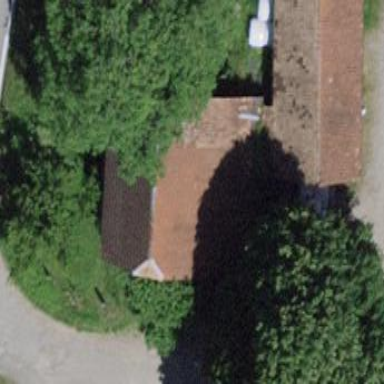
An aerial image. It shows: Barn.